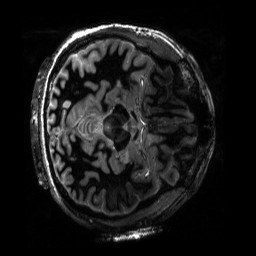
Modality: T1w
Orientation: axial
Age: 30
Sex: male
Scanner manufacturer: siemens
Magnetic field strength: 6.98 T
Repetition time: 4.5 s
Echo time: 0.00337 s